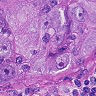
Metastatic tissue present: yes